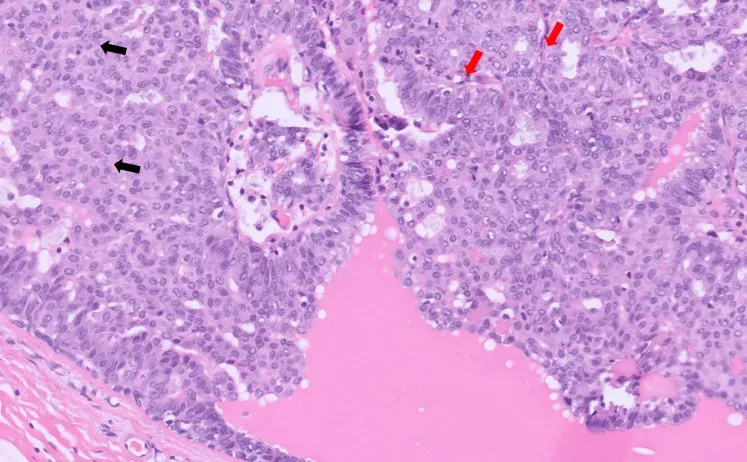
This slide shows the intraductal papilloma with usual ductal hyperplasia (black arrows) and fibrovascular cores (red arrows).
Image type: pathology (h&e)